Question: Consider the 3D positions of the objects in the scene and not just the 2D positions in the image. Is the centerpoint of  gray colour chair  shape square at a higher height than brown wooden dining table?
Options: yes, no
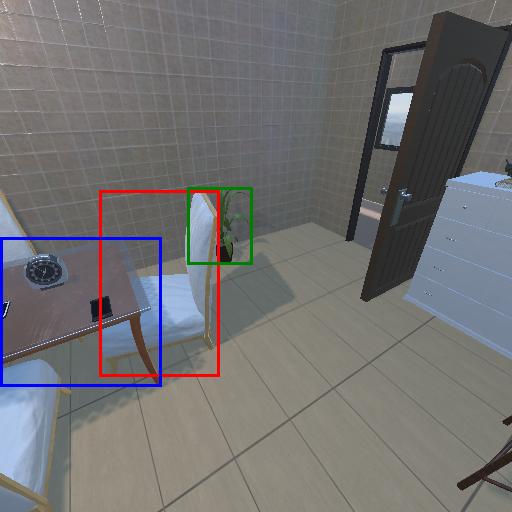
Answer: yes